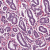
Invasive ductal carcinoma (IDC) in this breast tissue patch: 1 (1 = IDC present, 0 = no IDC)